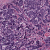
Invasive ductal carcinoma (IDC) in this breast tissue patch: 1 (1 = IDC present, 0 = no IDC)